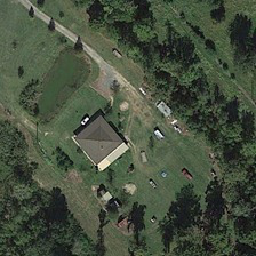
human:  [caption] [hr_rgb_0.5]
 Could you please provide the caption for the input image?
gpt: on the green grass on the side of the house and some cars.

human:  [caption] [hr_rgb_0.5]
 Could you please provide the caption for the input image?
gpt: the conductor on the ground very lush .

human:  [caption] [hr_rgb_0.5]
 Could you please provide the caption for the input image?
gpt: On the green grass beside the house and a few cars.

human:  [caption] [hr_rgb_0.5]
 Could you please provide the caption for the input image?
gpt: Green grass on the side of the house and some cars.

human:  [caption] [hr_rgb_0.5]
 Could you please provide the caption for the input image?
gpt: In green houses and cars